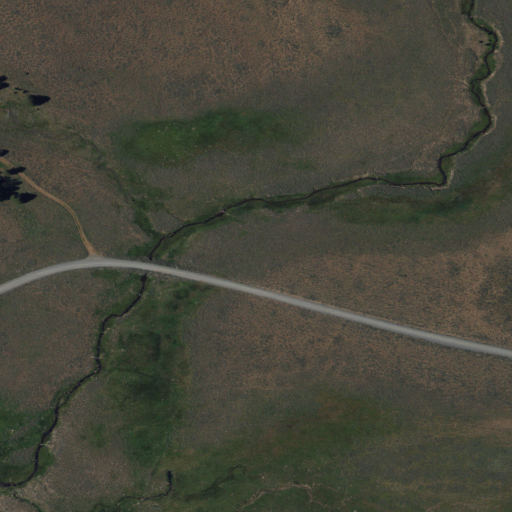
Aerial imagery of plain(s) in California named Homestead Flat containing shrub, woody wetlands, and herbaceous wetlands